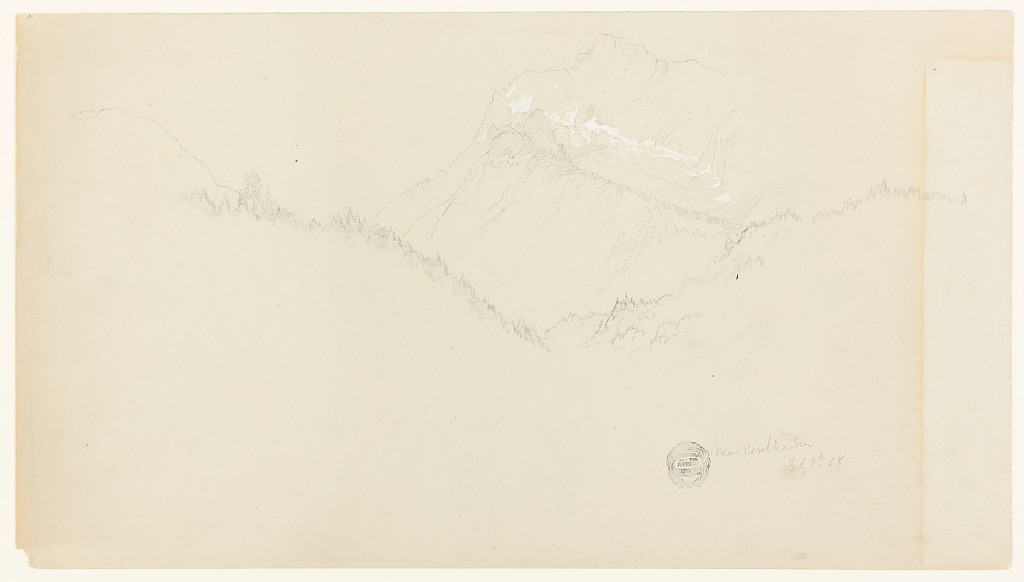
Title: Summit of the Watzmann, near Berchtesgaden, Bavaria (Germany)
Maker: Frederic Edwin Church, American, 1826–1900
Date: July 9, 1868
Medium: Graphite and white gouache on tan wove paper
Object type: Drawing
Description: Landscape sketch showing a view of a rocky, rugged peaks of the Watzmann in the Bavarian alps near Berchtesgaden, present-day Germany. At left and right, rolling, wooded ridges descent toward the center to frame a view of the precipitous summit of the Watzmann. Partially covered in snowfields, the mountain's peak is characterized by massive granite pinnacles.